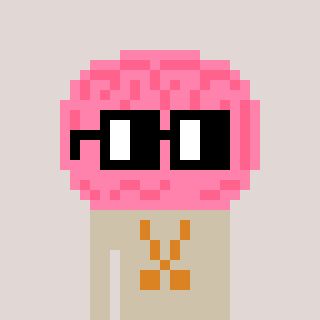
a pixel art character with square black glasses, a brain-shaped head and a bege-colored body on a warm background